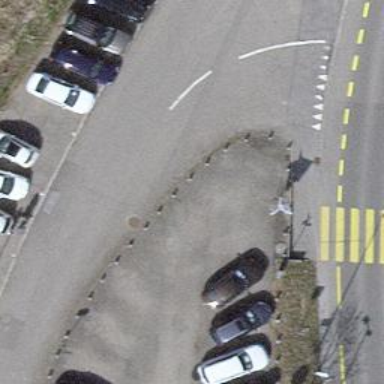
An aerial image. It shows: Bollard barrier.